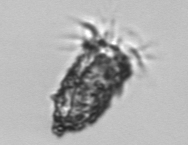
Label: Tintinnopsis